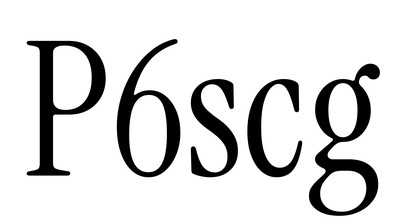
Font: InstrumentSerif-Regular